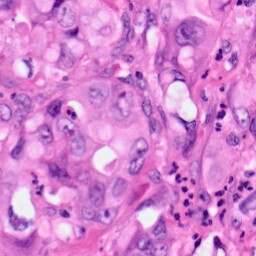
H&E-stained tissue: Pancreatic